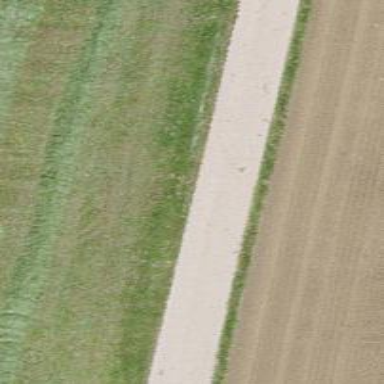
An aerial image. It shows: Unpaved track with grade2 tracktype.